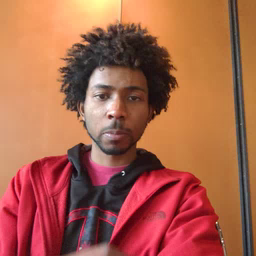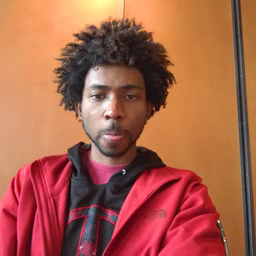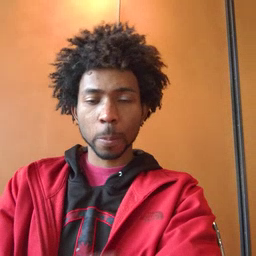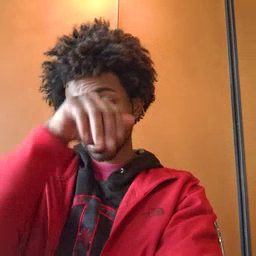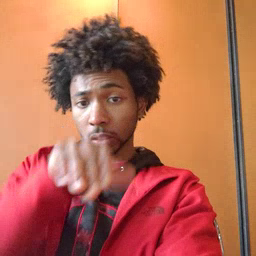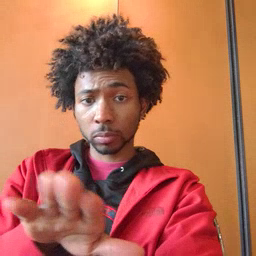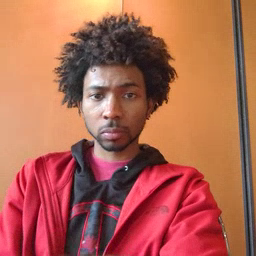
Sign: elephant